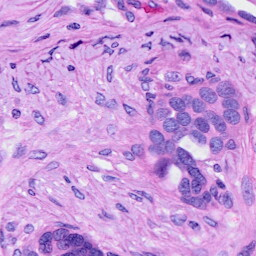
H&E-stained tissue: Ovarian